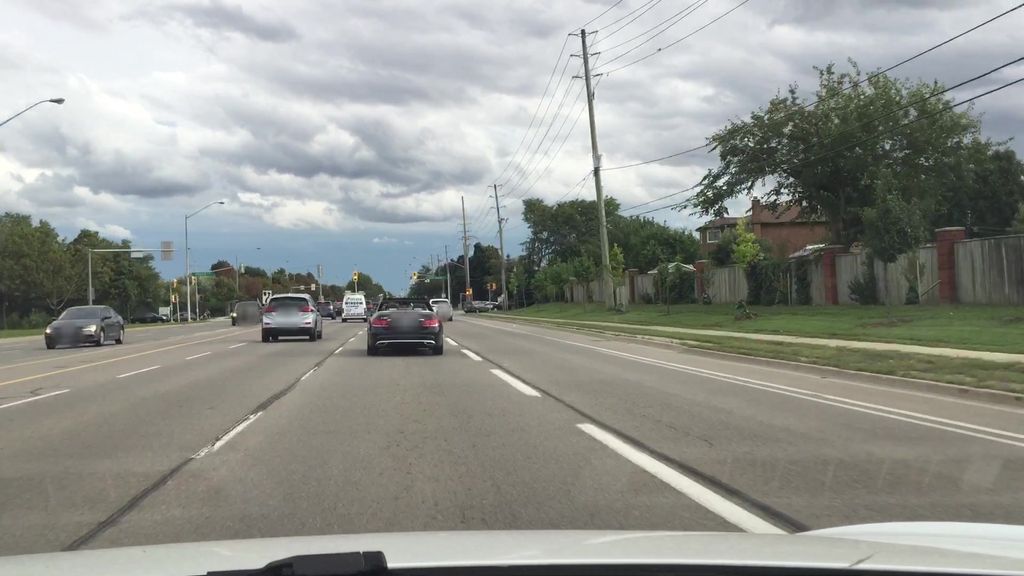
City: toronto